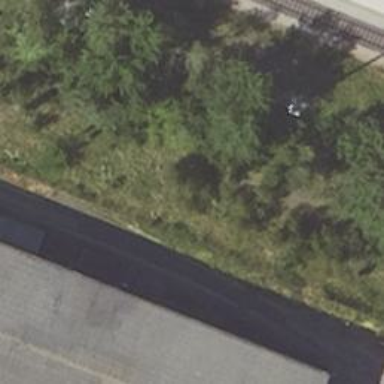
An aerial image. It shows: Abandoned railway yard.